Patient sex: F
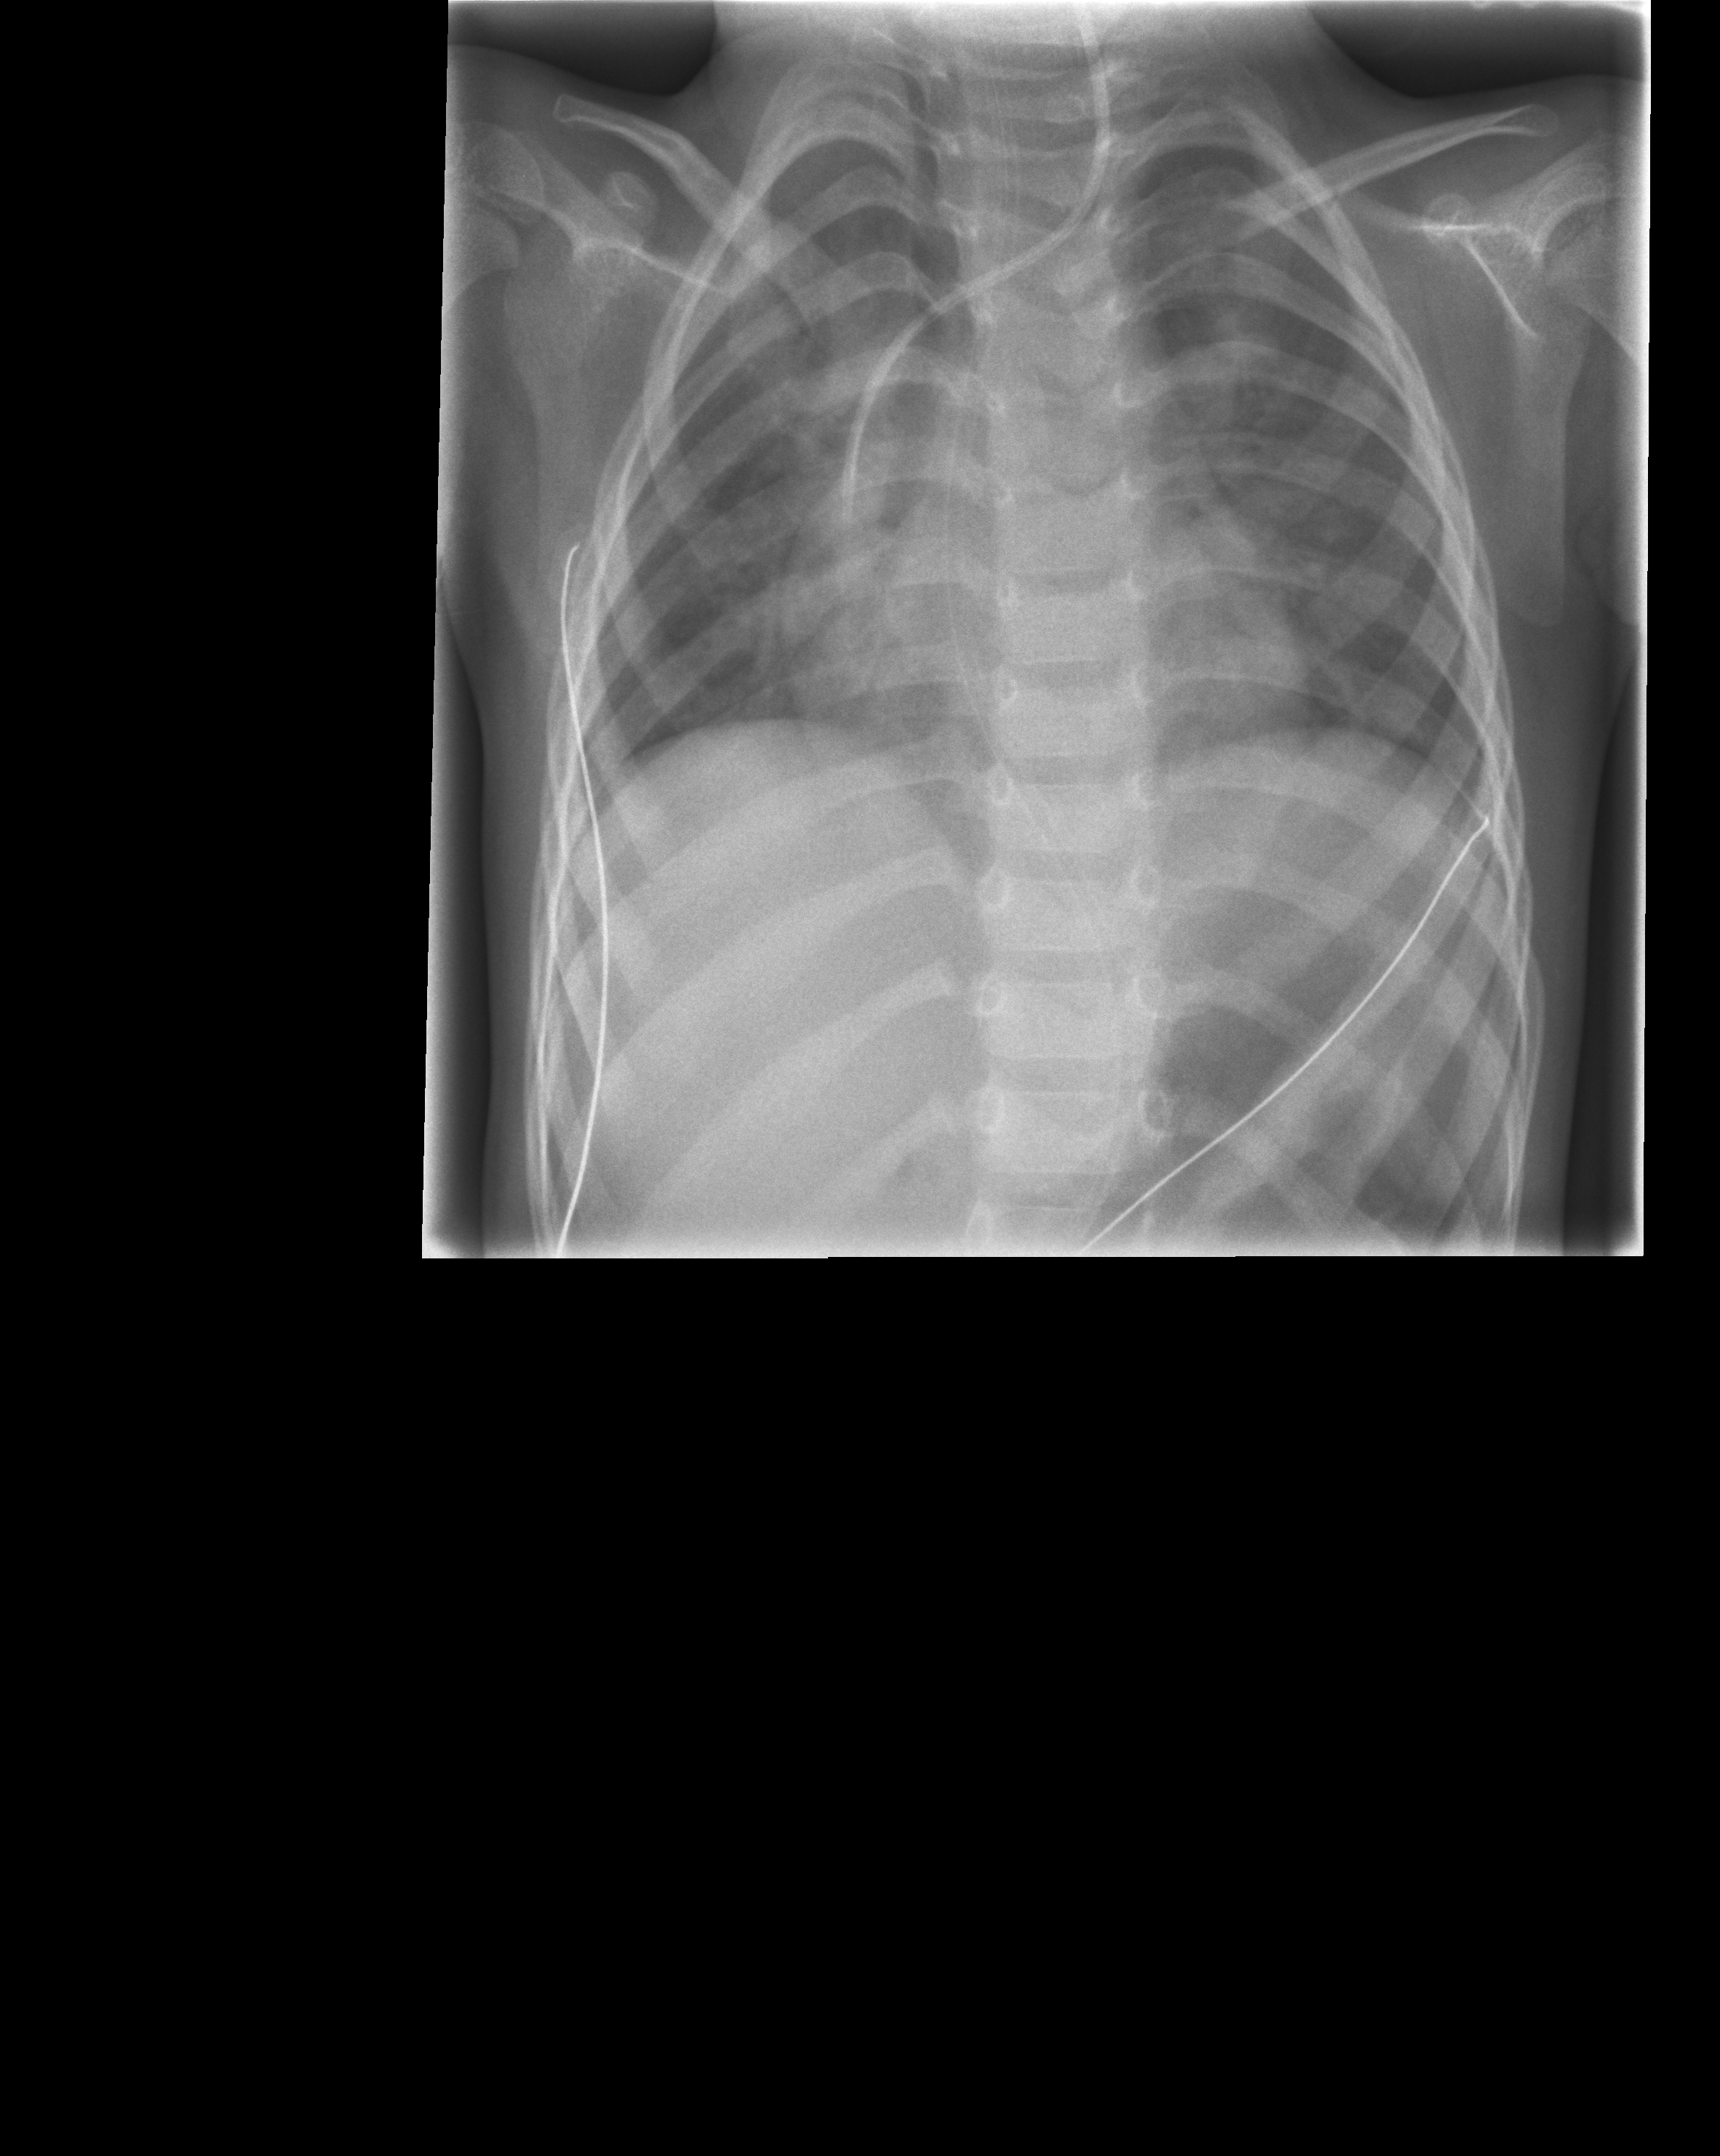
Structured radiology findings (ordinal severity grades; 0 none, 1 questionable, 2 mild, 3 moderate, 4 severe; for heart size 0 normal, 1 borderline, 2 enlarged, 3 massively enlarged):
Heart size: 0
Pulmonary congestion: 0
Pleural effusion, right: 0
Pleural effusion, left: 0
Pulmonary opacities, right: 2
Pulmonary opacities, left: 2
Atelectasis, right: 0
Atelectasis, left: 0